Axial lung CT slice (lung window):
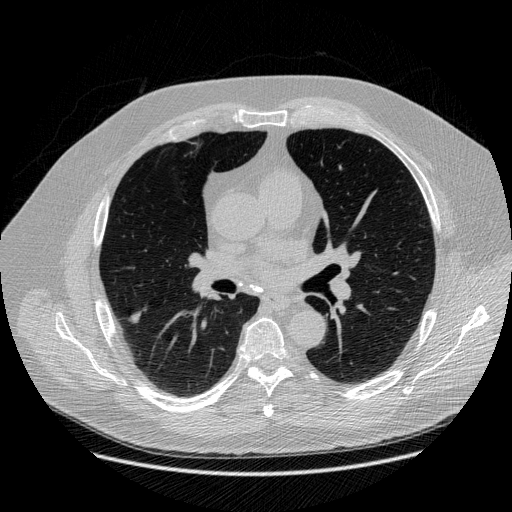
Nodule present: yes
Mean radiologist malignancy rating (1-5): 3.25